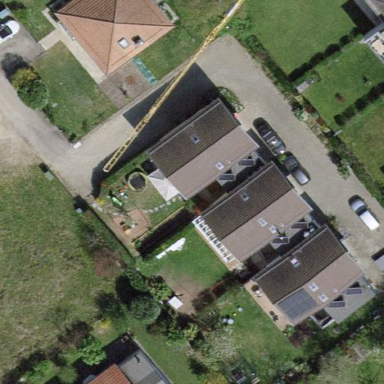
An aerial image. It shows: Garden enclosed by fence.